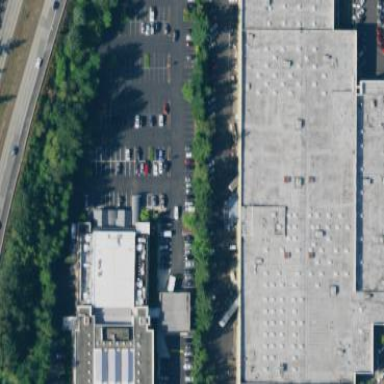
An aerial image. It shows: Supermarket with flat roof.